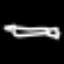
Label: pencil